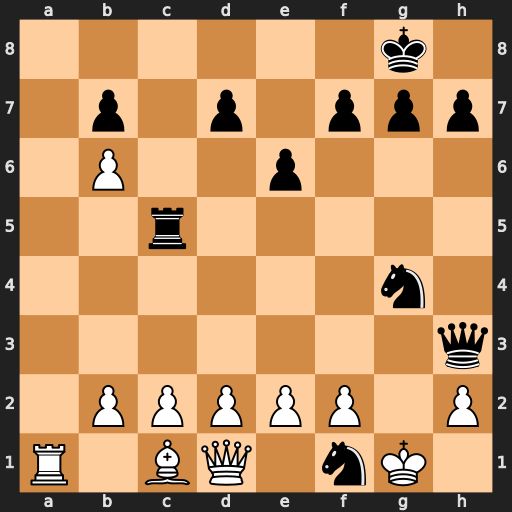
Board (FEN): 6k1/1p1p1ppp/1P2p3/2r5/6n1/7q/1PPPPP1P/R1BQ1nK1
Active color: w
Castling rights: -
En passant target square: -
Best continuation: Ra8+ Rc8 Rxc8#